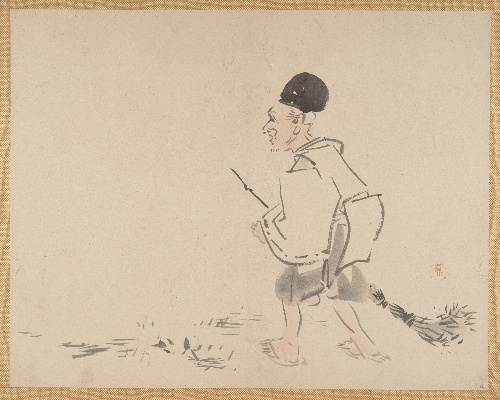
Artist: Shibata Zeshin
Artist bio: Japanese, 1807–1891
Date: 19th century
Object type: Album leaves
Classification: Paintings
Medium: Album of seventeen sketches; watercolor on paper; mounted on natural silk
Culture: Japan
Period: Meiji period (1868–1912)
Dimensions: Image: 11 x 14 in. (27.9 x 35.6 cm)
Department: Asian Art
Credit line: Purchase, Gifts, Bequests, and Funds from various donors, by exchange, 1952
Accession year: 1952
Repository: Metropolitan Museum of Art, New York, NY
Tags: Men